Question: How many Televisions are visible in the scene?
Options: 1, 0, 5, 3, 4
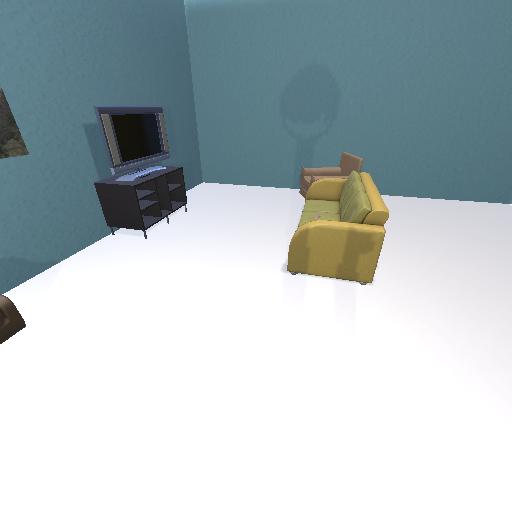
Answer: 1